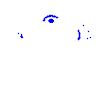
Particle: electron